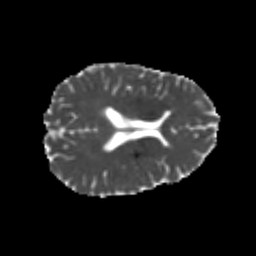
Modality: MD
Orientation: axial
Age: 20
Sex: female
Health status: healthy
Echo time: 0.074 s